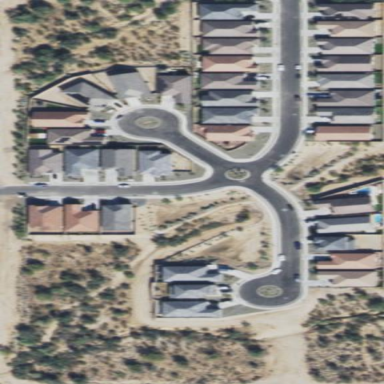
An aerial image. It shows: Residential area composed of single-family homes.